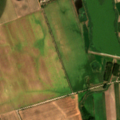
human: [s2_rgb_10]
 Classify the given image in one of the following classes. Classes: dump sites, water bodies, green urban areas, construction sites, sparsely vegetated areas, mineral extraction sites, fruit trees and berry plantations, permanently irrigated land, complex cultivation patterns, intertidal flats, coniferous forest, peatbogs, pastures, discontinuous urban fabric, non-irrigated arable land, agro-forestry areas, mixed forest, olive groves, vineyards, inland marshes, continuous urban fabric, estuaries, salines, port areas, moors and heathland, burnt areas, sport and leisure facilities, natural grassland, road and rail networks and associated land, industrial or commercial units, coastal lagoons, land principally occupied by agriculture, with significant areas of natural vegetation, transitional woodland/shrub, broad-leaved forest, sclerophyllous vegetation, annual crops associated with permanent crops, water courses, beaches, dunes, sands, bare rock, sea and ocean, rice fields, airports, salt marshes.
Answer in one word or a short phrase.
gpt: discontinuous urban fabric, non-irrigated arable land, transitional woodland/shrub, water bodies